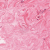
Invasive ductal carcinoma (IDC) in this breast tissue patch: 0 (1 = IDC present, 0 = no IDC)